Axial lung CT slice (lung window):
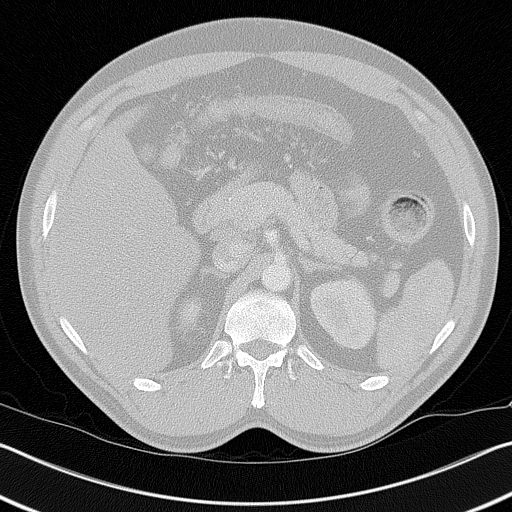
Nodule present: no